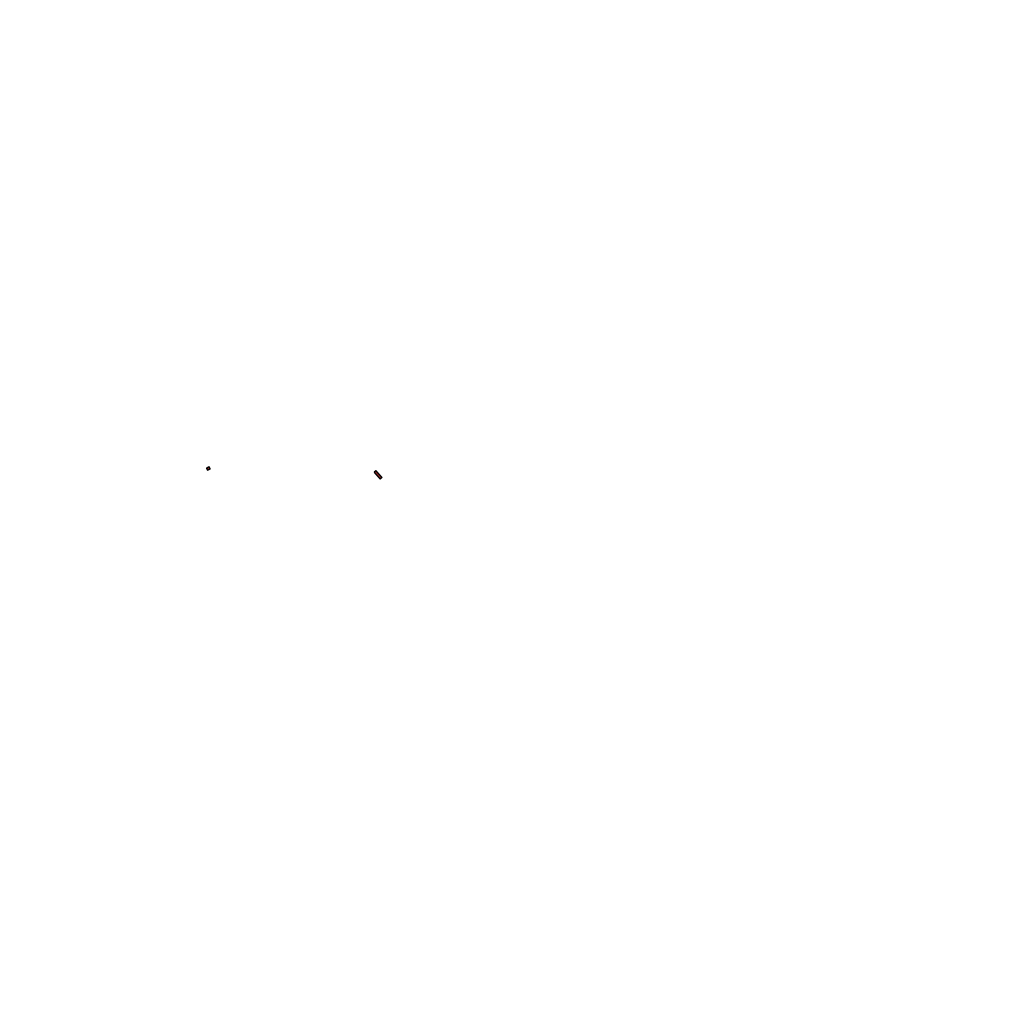
Tags: overhead vector_map, recreation, special, density_5, Facility, 1.0 km²